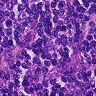
Metastatic tissue present: no